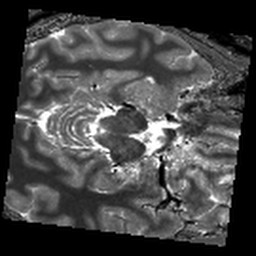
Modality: T1map
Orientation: axial
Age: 20
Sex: female